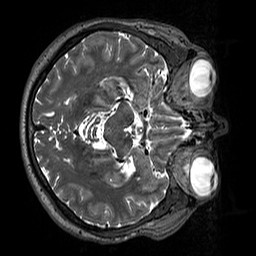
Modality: T2w
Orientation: axial
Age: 59
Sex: male
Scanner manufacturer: siemens
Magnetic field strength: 3 T
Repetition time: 3.2 s
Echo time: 0.412 s